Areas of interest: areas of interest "Mòbǎo Yuán"
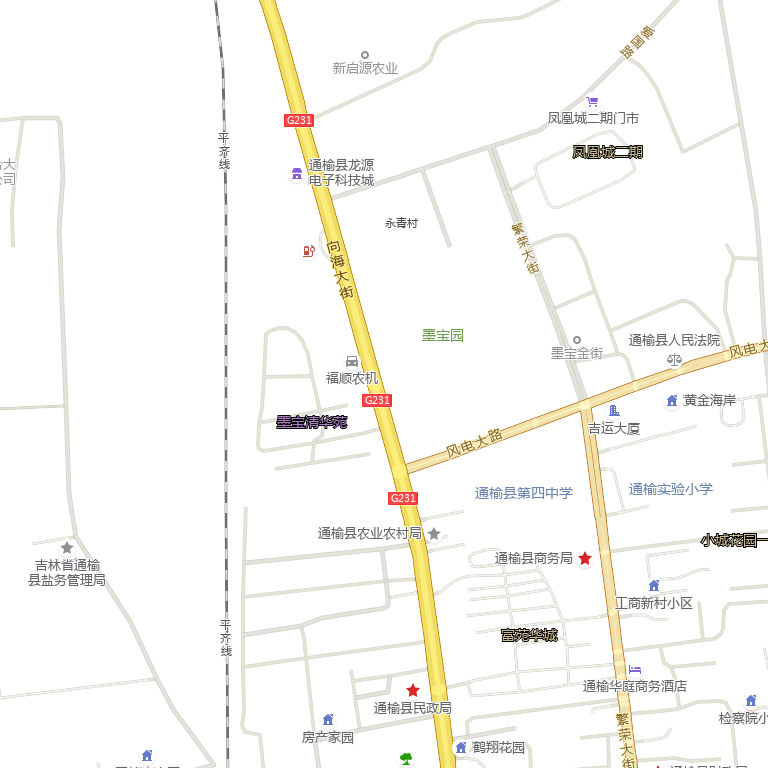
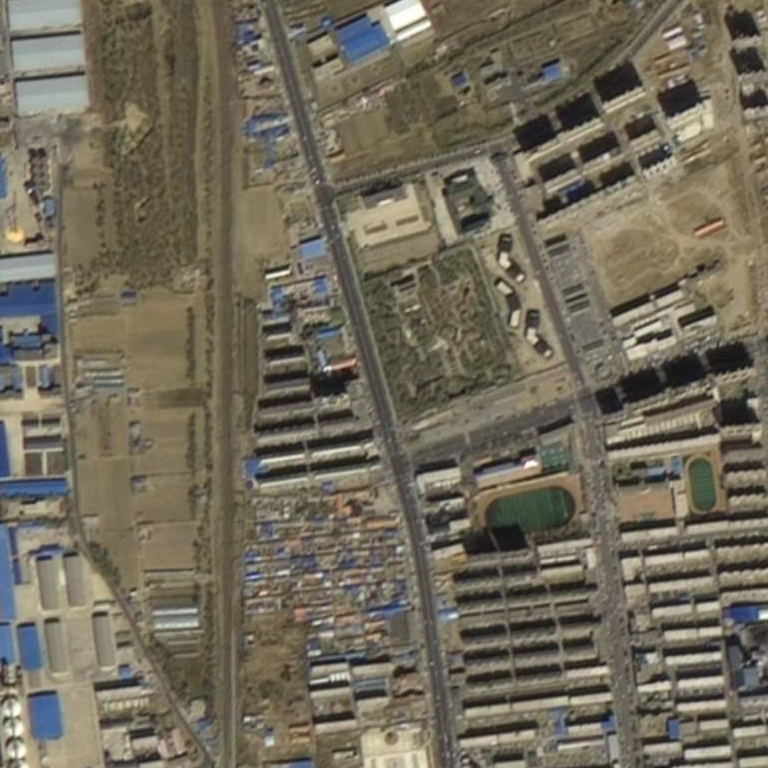